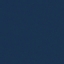
Label: SeaLake